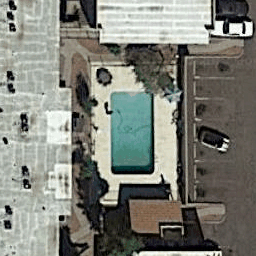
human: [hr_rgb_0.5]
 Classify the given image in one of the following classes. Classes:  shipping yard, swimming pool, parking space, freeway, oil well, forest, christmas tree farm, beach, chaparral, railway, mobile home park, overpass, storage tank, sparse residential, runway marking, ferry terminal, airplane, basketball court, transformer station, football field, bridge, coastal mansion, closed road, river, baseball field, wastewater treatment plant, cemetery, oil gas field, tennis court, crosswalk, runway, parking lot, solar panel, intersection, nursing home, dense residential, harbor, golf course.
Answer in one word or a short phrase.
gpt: swimming pool